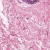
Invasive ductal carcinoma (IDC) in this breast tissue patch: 0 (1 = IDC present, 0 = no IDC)